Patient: sex F, age 29
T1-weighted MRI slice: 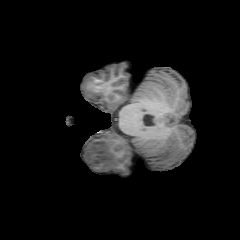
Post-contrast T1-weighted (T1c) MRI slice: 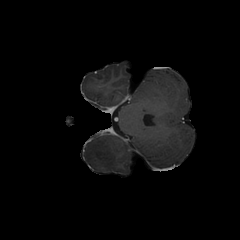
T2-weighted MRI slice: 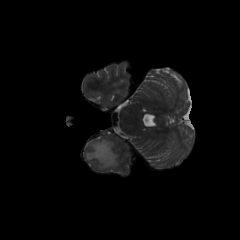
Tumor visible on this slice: yes
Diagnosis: Astrocytoma, IDH-mutant
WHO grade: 2